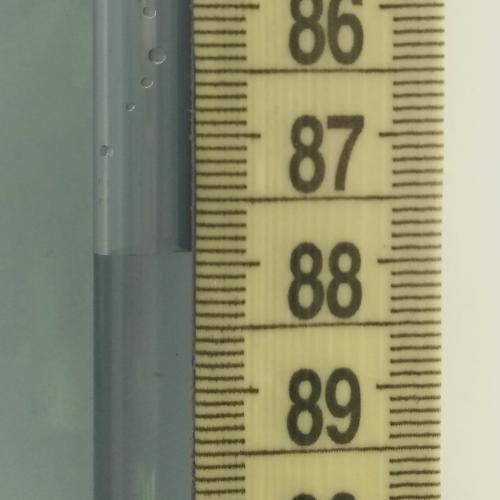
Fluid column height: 87.9 cm